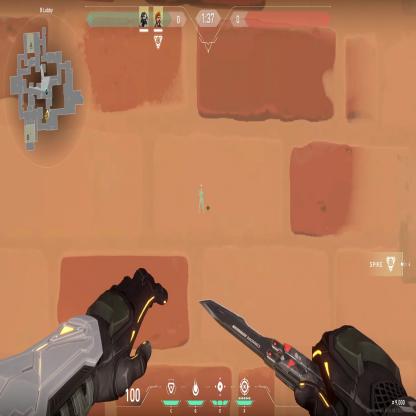
Label: teammate